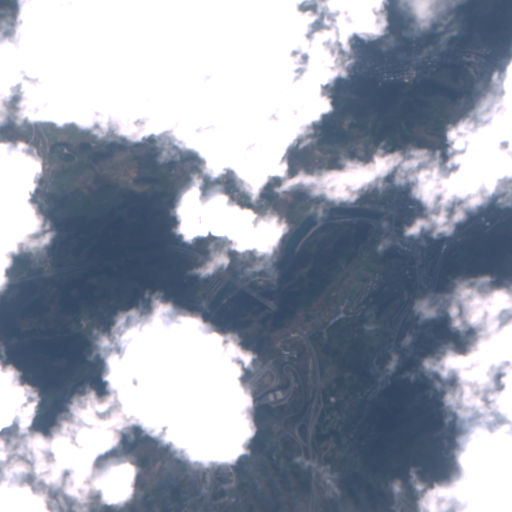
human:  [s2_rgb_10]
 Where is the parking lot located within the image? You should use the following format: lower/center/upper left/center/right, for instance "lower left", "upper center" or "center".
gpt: The parking lot is located in the center right of the image.
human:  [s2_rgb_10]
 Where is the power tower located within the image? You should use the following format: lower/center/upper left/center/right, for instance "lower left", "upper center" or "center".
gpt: The power tower is located in the center left of the image.
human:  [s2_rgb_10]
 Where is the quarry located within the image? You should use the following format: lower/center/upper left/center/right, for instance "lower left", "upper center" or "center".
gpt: The quarry is located in the lower right of the image.
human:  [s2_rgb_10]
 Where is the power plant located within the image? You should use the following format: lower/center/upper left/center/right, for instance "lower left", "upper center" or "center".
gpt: There is no power plant in the image.